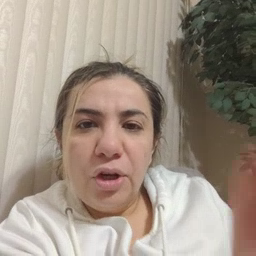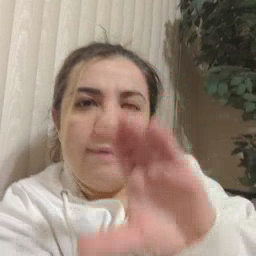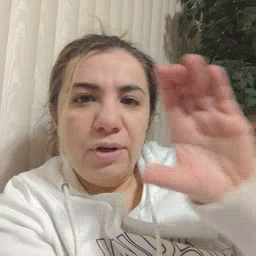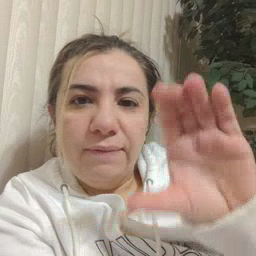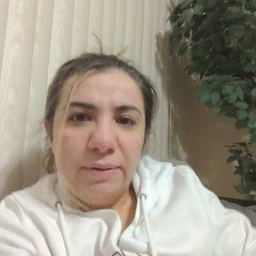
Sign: chocolate